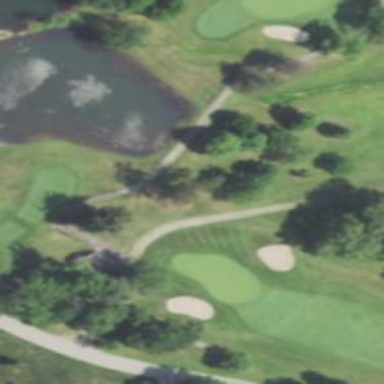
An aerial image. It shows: Path for both roads and golfers.